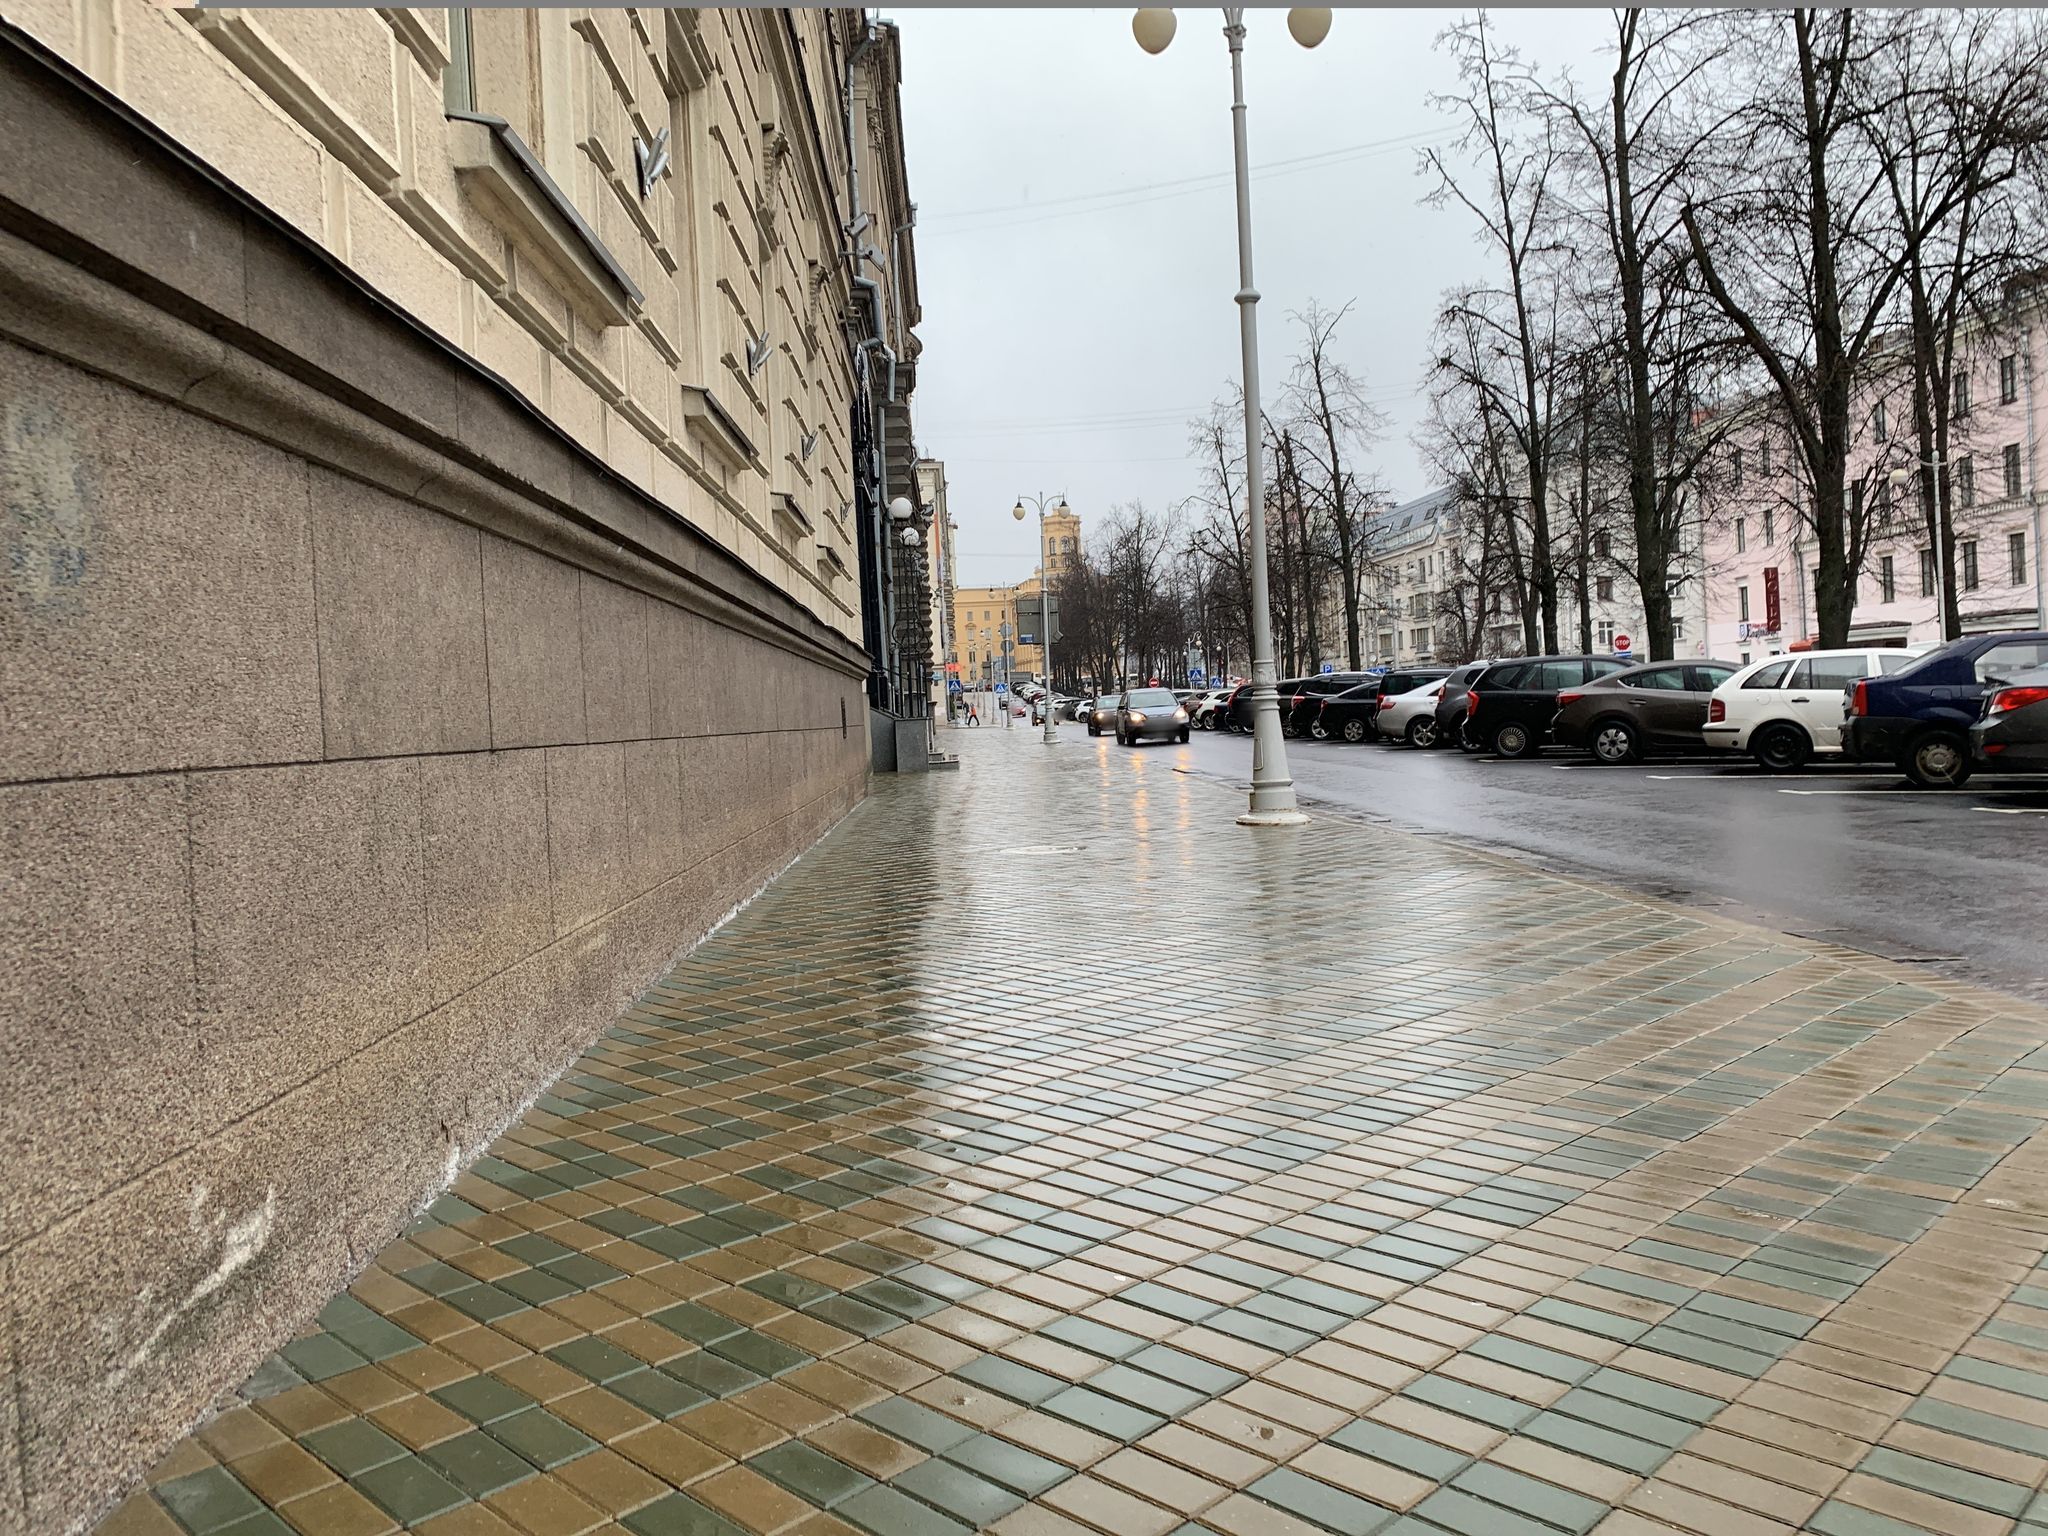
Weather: rainy
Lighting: day
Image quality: good
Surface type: walking surface
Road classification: footway
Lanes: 2
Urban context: urban centre
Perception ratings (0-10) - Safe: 9.24, Lively: 8.32, Beautiful: 6.68, Boring: 4.76, Depressing: 2.69, Wealthy: 9.18